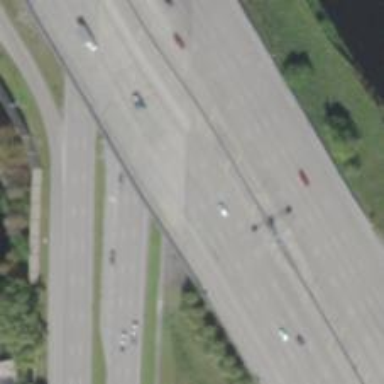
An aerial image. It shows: Bridge over motorway.